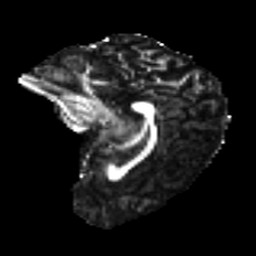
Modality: FA
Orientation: sagittal
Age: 44
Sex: female
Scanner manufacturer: ge
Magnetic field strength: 3 T
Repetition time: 7.8 s
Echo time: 0.0606 s